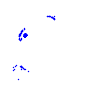
Particle: pion